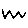
Label: zigzag